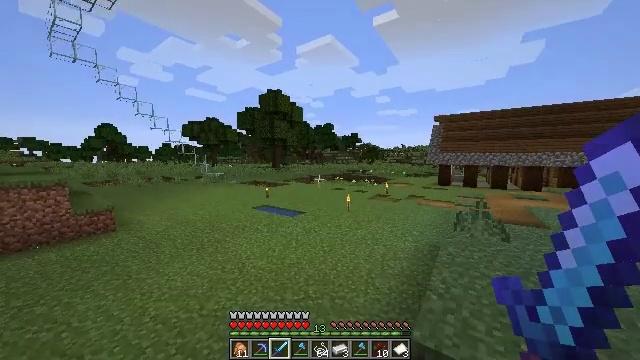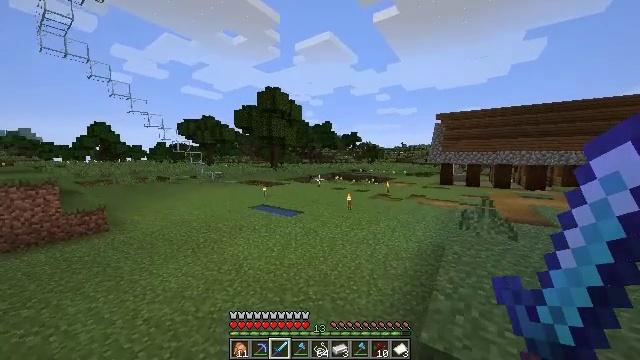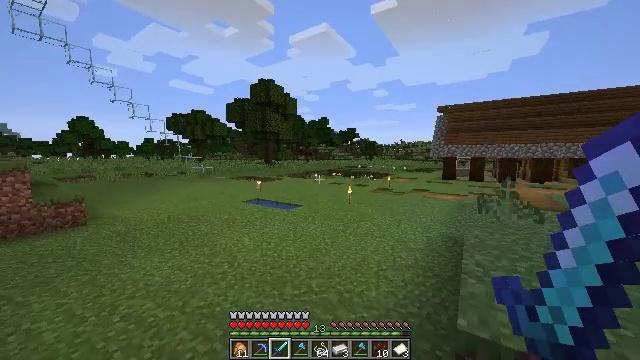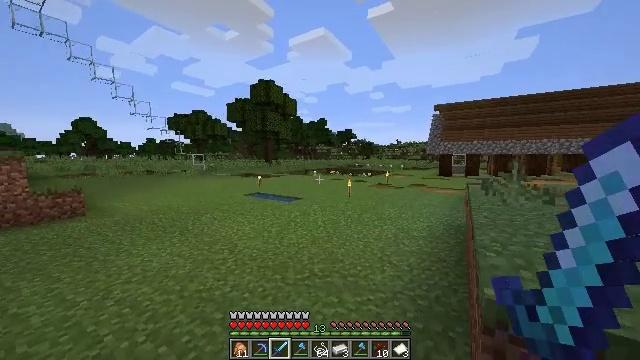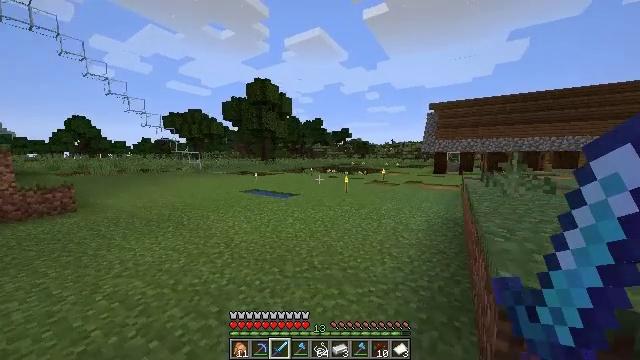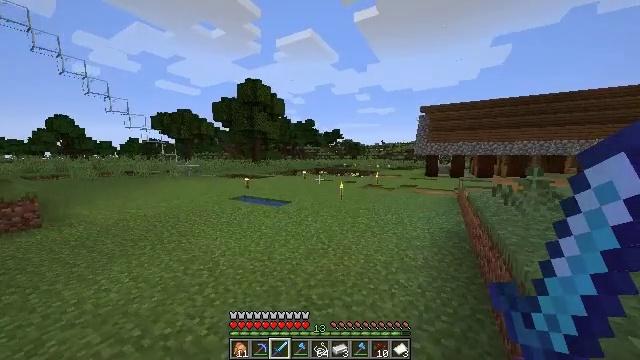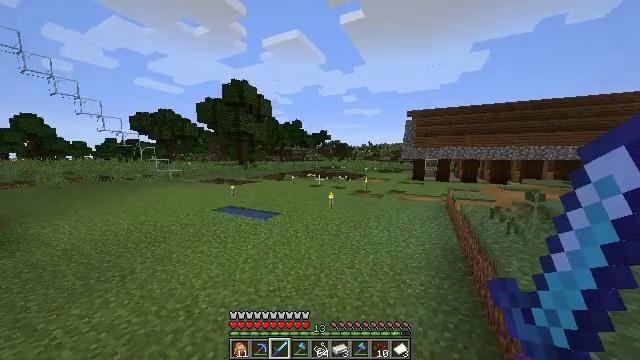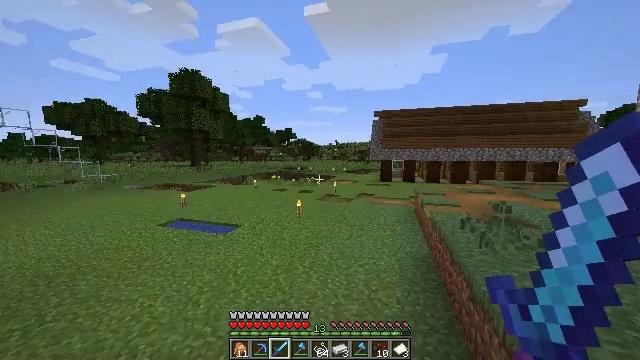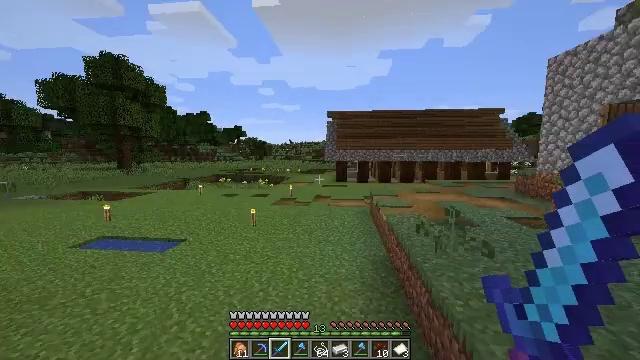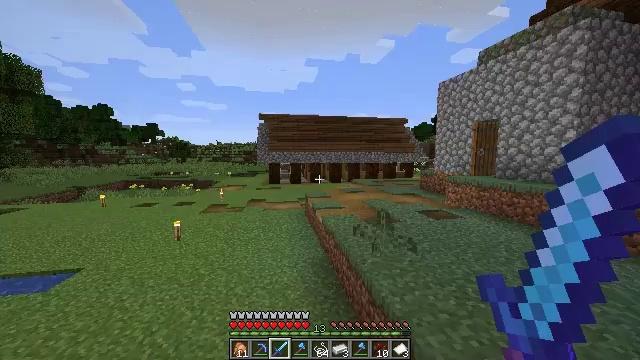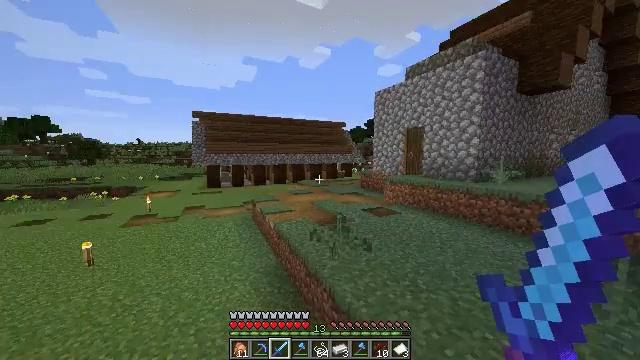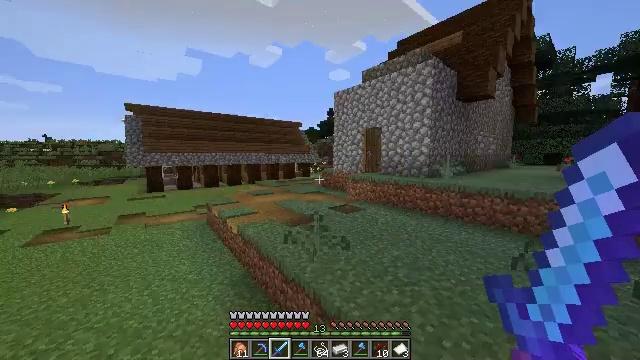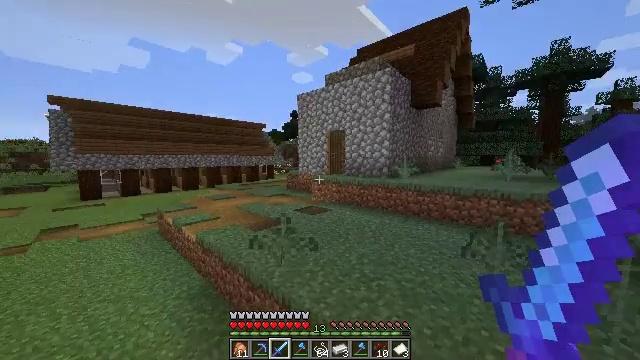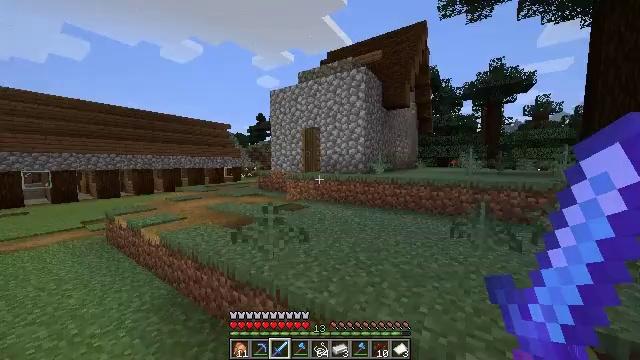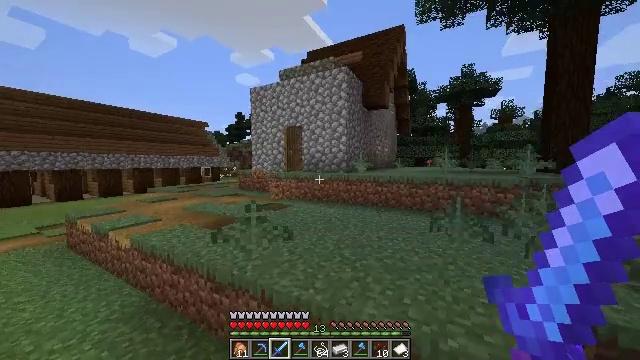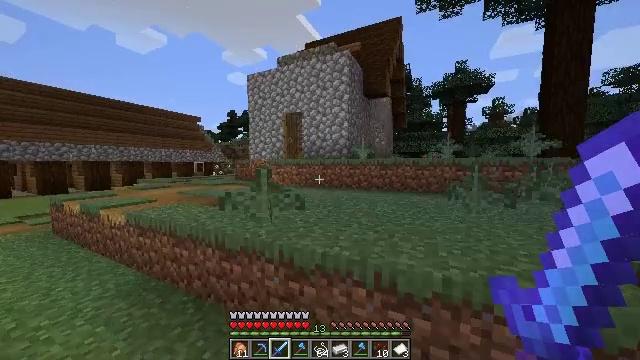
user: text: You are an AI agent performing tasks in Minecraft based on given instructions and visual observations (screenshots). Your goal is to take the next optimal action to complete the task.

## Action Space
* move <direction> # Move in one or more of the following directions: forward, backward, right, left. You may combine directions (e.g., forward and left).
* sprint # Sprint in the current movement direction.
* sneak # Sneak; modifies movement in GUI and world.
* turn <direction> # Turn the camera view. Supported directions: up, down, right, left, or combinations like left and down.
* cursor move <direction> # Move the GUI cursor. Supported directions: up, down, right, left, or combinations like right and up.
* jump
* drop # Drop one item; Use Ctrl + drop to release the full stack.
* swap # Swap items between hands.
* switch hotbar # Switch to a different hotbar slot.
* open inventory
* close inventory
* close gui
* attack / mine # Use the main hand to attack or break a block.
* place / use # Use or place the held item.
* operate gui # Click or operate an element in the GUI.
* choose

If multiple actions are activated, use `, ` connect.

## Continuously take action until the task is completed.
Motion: motion action
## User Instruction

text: Break the glass block.
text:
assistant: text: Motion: move forward, jump
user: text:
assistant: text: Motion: move forward, turn right, jump
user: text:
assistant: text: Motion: move forward, jump
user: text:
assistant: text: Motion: move forward, sprint, turn right, jump
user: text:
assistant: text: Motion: move forward, sprint, turn right, jump
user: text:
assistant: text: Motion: move forward, sprint, turn right, jump
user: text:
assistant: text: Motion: move forward, sprint, turn right, jump
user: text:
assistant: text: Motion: move forward, turn right, jump
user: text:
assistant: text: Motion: move forward, turn right, jump
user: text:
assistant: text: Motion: move forward, turn right, jump
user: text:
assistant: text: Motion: move forward, turn right, jump
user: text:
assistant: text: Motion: move forward, turn right, jump
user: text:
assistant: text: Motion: move forward, turn right and up, jump
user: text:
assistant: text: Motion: move forward, turn right, jump
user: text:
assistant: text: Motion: move forward, turn right, jump
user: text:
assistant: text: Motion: move forward, jump
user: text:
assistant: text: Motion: move forward, sprint, jump
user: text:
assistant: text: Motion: move forward, sprint, jump
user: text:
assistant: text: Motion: move forward, sprint, jump
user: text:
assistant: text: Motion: move forward, sprint, jump
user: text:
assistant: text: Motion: move forward, sprint, jump
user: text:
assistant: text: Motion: move forward, jump
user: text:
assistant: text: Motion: move forward, jump
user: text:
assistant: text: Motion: move forward, jump
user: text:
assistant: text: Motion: move forward, jump
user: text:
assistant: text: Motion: move forward, jump
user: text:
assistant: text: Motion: move forward, jump
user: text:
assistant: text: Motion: move forward, sprint, jump
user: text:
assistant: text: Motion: move forward, sprint, jump
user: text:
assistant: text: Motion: move forward, sprint, jump